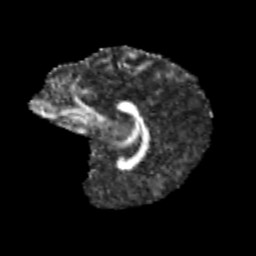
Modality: FA
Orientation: sagittal
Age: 13
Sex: female
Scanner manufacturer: siemens
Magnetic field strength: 3 T
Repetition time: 3.8 s
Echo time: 0.07 s